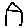
Label: house